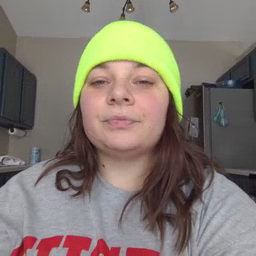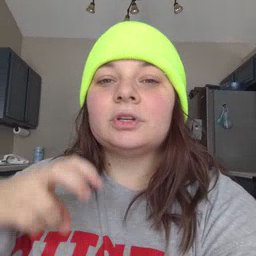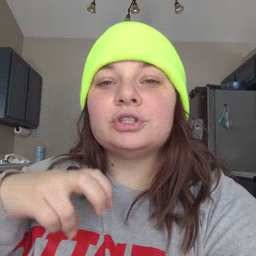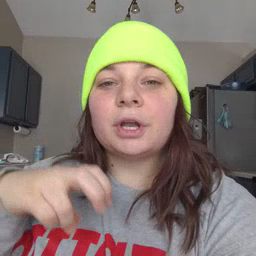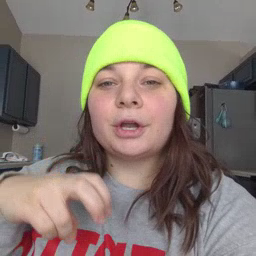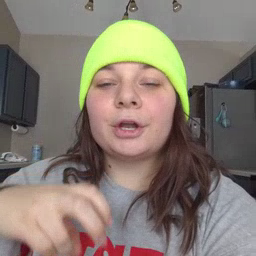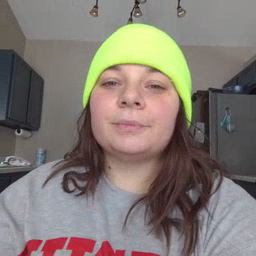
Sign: chair